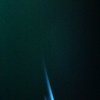
Label: space